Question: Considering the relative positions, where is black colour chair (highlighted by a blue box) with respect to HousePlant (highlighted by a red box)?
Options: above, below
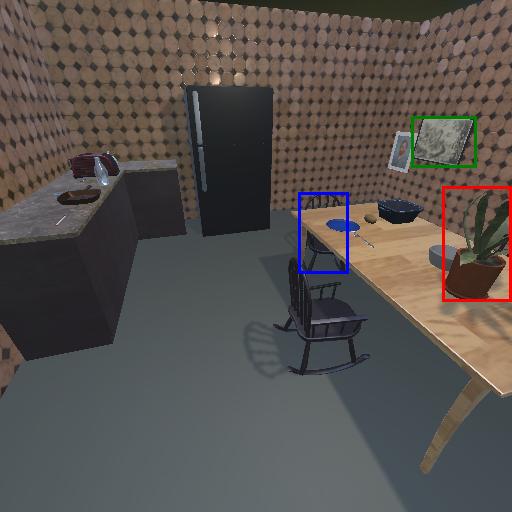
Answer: above